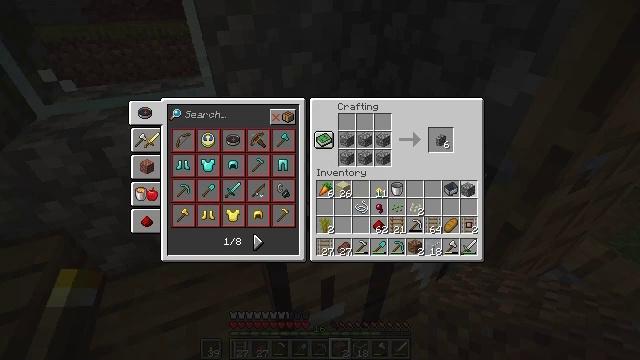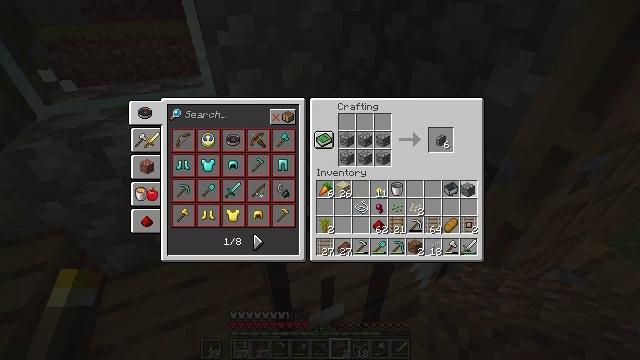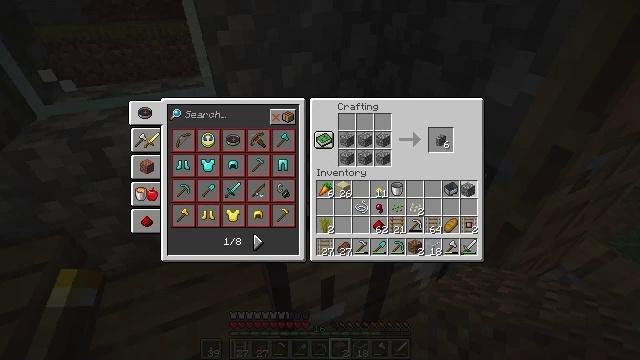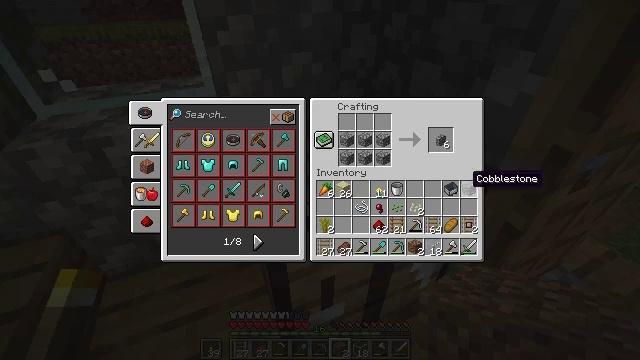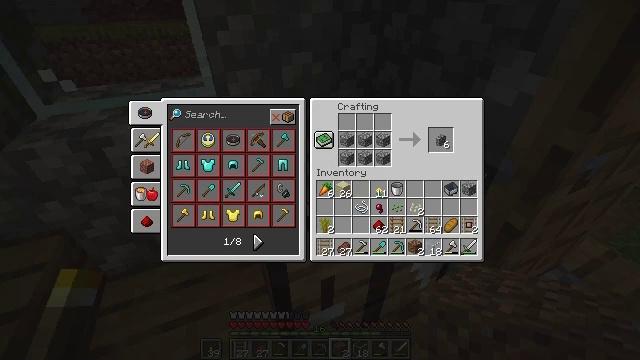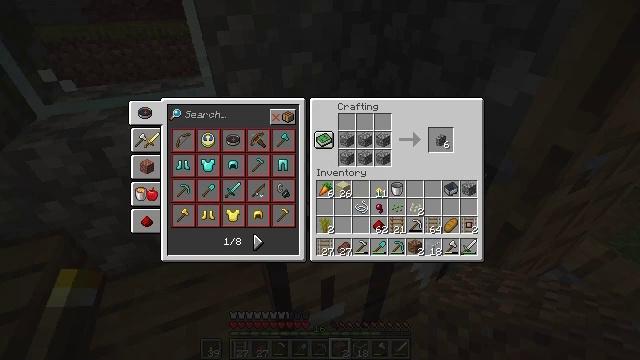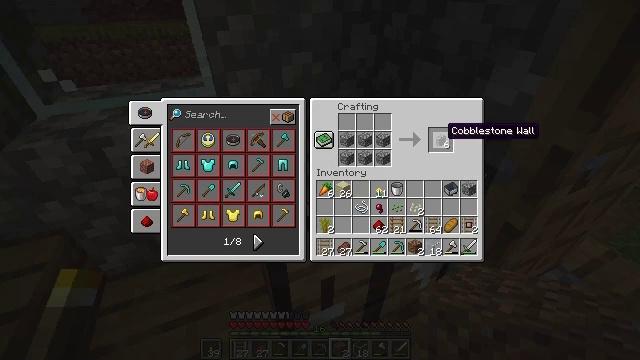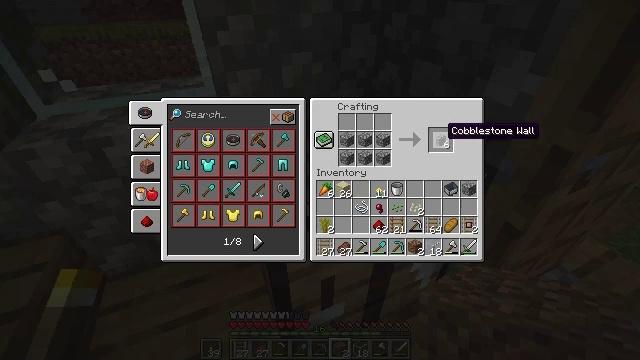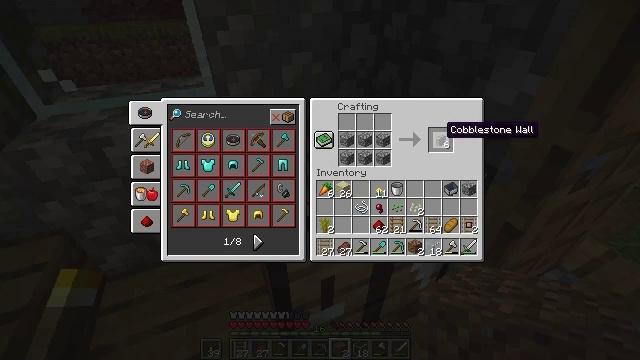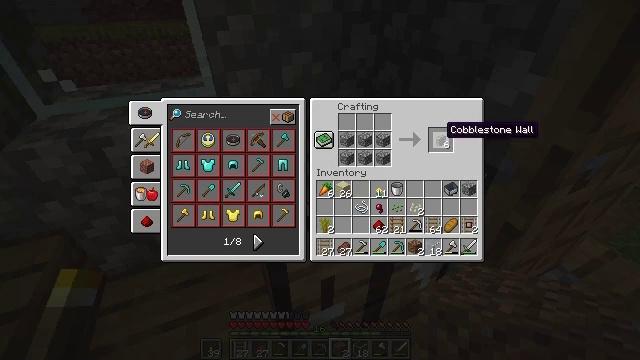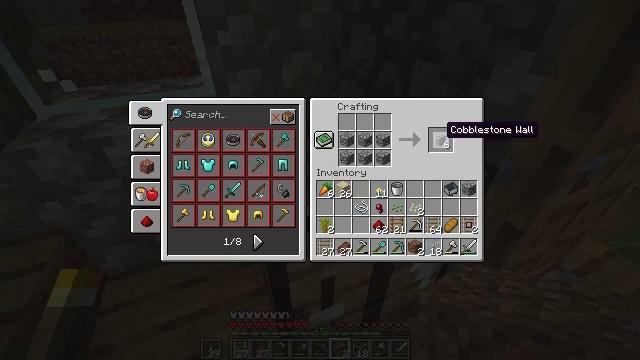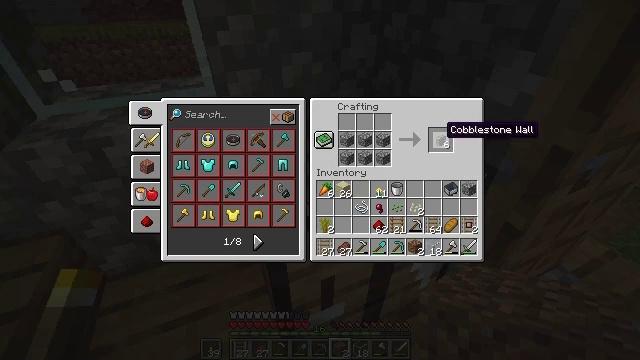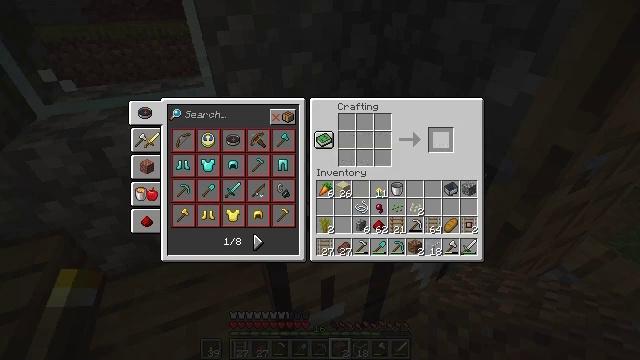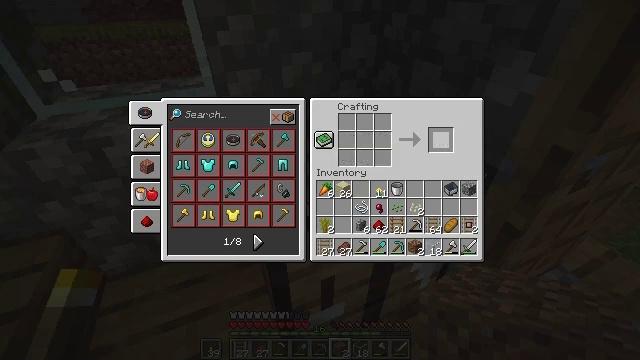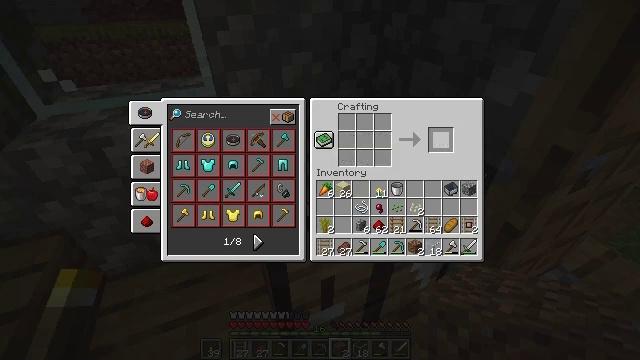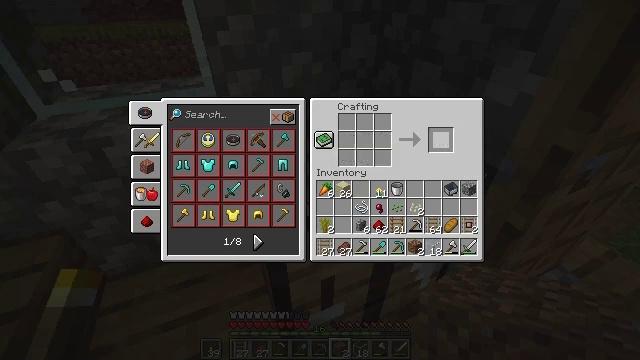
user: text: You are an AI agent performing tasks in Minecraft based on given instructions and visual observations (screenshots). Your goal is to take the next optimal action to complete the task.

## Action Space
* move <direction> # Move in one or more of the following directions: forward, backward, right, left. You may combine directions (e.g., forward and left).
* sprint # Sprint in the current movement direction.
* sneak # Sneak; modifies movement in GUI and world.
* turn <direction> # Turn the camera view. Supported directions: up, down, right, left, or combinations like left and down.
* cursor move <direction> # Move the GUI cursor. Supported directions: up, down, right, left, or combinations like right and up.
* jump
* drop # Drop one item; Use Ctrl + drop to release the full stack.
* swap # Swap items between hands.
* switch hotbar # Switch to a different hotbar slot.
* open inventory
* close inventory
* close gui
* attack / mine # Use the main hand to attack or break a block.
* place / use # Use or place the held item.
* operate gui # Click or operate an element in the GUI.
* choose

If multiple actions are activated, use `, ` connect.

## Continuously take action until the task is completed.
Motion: motion action
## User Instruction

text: Use cobblestones to craft a cobblestone wall.
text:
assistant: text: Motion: operate gui
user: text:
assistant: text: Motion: operate gui
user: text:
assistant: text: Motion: no_op
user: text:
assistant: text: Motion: cursor move left and up
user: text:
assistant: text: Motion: cursor move left and up
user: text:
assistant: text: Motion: cursor move up
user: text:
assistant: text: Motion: sneak
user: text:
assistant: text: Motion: sneak
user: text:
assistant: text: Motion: sneak
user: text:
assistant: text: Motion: sneak
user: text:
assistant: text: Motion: sneak
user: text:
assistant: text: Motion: sneak, operate gui
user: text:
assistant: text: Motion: sneak, operate gui
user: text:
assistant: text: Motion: sneak
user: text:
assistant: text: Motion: sneak
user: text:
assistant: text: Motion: sneak
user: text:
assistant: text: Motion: sneak